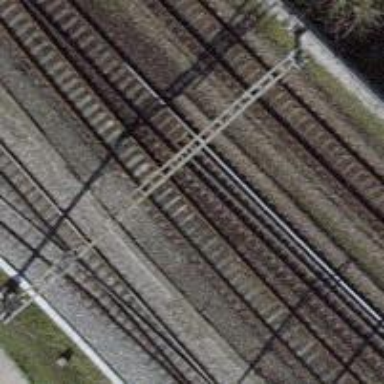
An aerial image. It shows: Single-track railway yard.